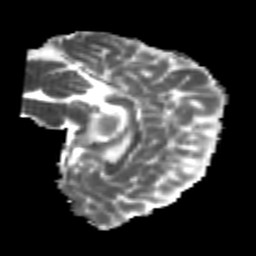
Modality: MD
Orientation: sagittal
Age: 22
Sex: female
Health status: healthy
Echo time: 0.074 s